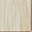
Piece: xx